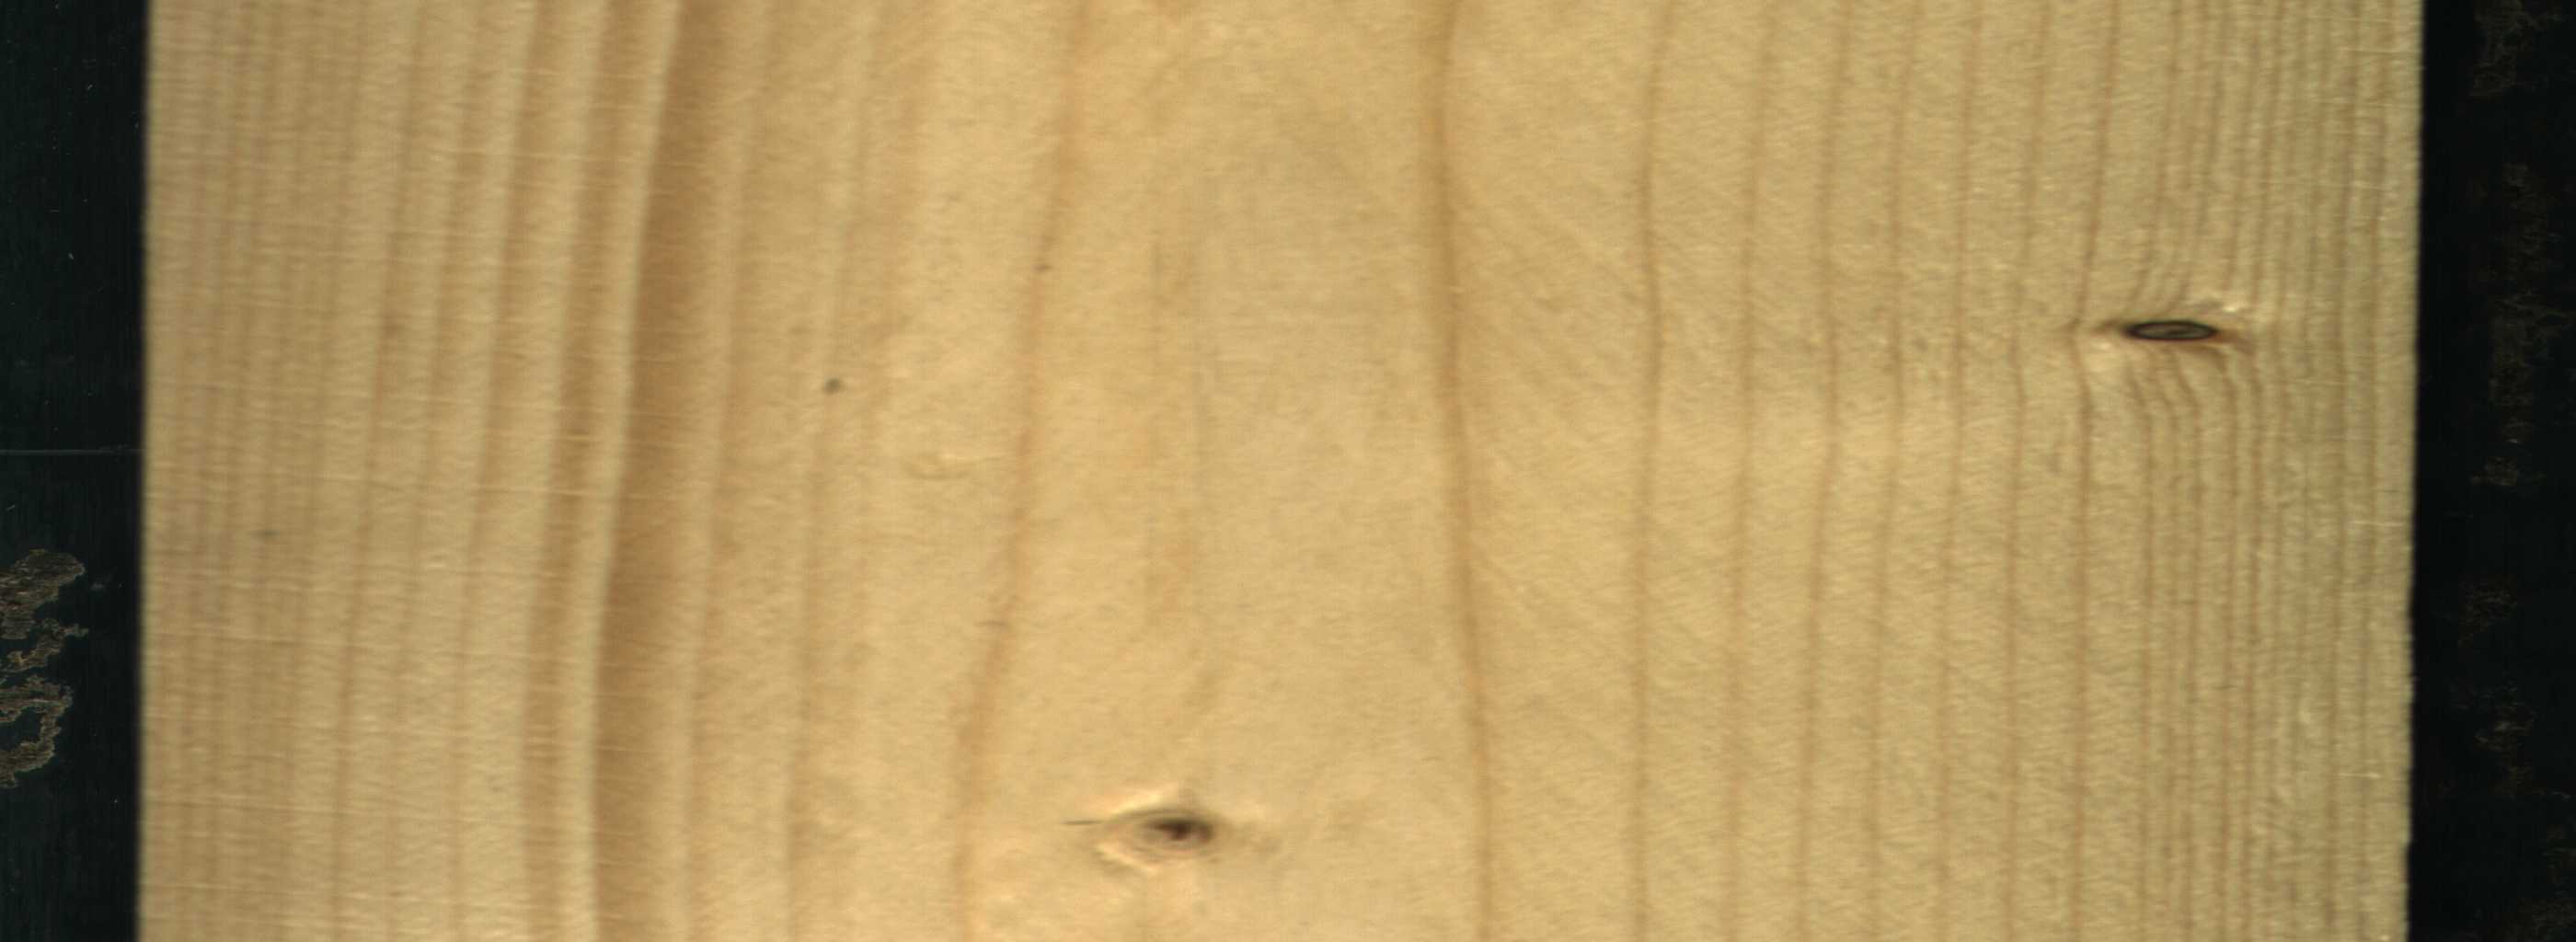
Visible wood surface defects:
Dead_Knot
Live_Knot